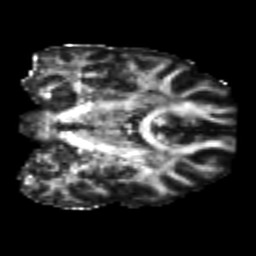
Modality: FA
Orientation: coronal
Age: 22
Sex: male
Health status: healthy
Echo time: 0.074 s